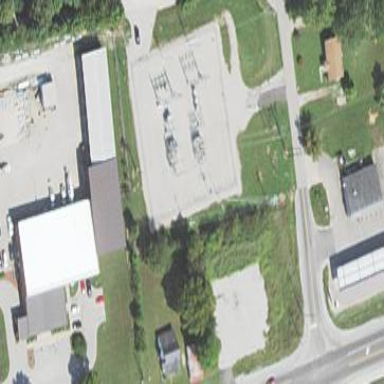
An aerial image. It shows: Power substation enclosed by fence.